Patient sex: M
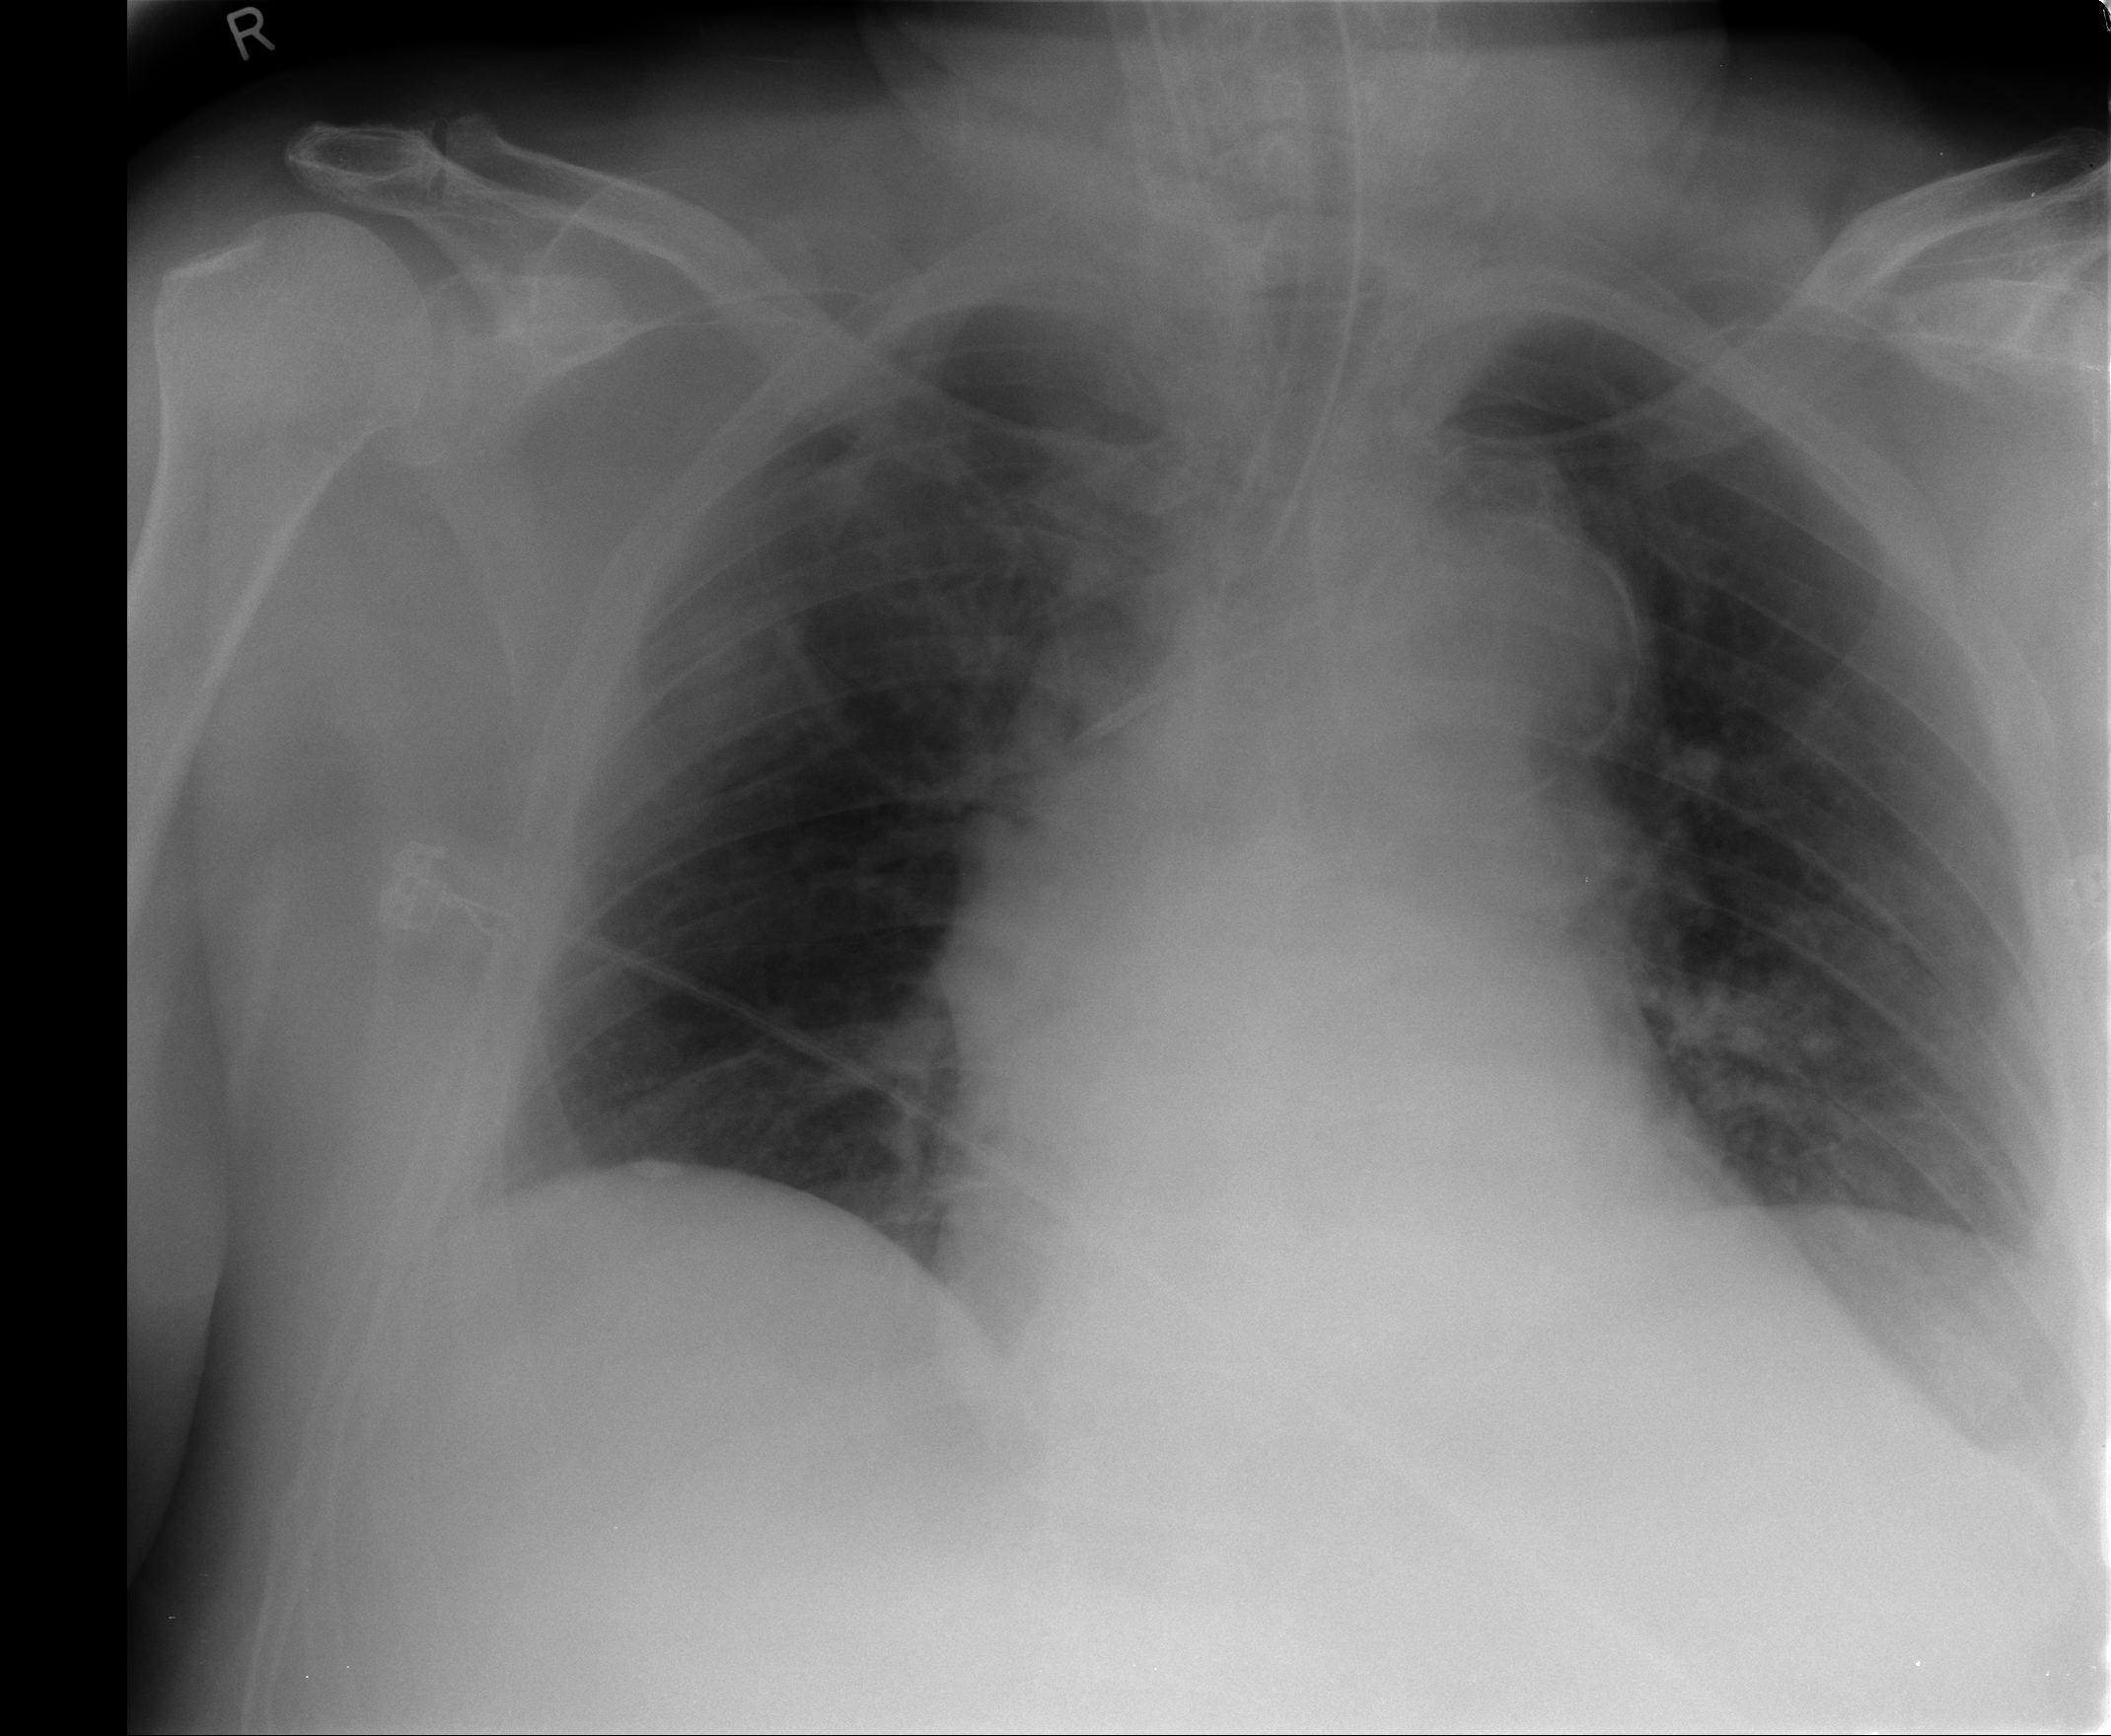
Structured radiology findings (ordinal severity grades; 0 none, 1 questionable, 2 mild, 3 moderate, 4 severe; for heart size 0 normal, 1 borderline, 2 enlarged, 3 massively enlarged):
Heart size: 3
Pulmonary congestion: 2
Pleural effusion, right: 0
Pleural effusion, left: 0
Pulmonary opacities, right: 0
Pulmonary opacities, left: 0
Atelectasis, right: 0
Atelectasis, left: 0